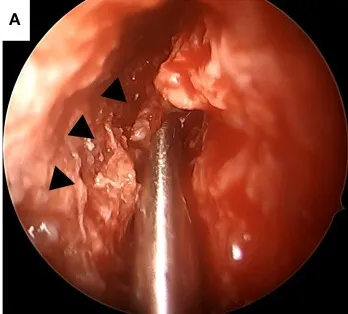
Intraoperative findings (A,B). The submucosal tissue with severe calcification ( ) was very hard and difficult to resect with the turbinate blade of a microdebrider (A).
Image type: endoscopy (arthroscopy)